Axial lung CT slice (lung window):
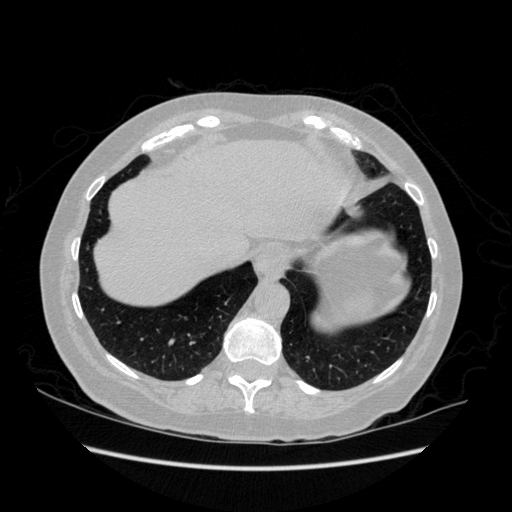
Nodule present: no